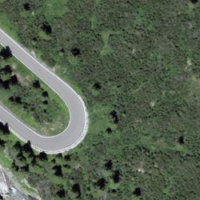
EUNIS habitat code: 32
Species observed at this site:
Pinus mugo